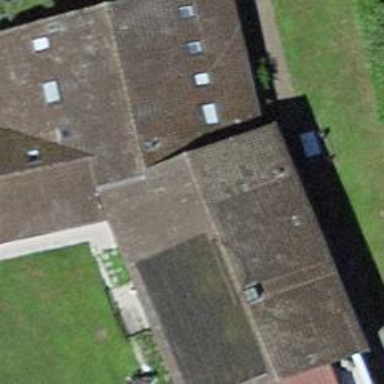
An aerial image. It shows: Building with tiled roof.